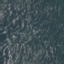
Land use / land cover: HerbaceousVegetation